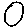
Label: circle